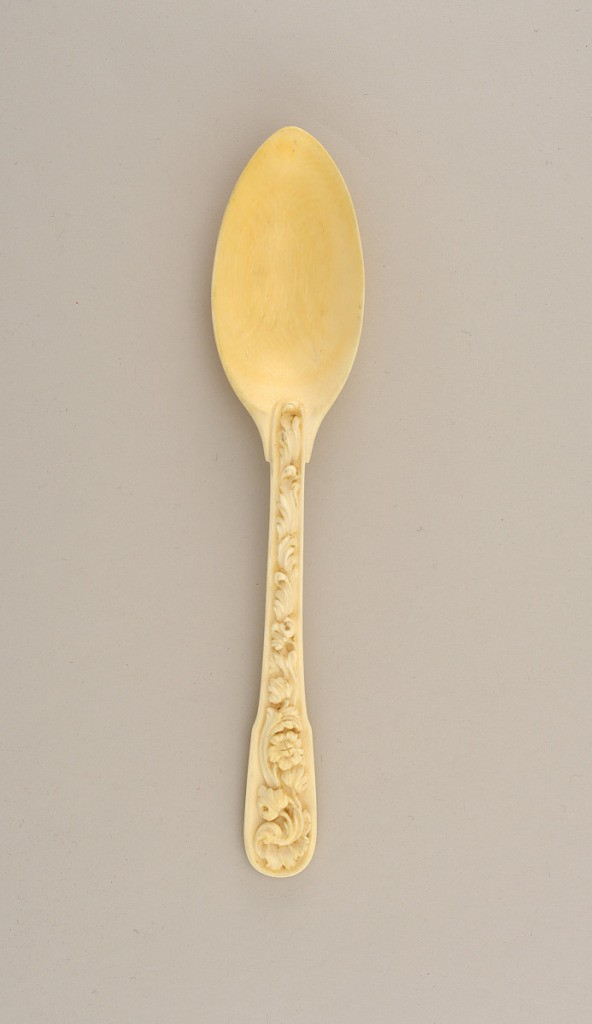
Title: Spoon
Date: ca. 1750
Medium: ivory
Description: Oval-shaped spoon bowl, flat flaring handle, carved on front with floral pattern, on back of join a small leaf-shaped decoration.